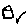
Label: house